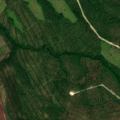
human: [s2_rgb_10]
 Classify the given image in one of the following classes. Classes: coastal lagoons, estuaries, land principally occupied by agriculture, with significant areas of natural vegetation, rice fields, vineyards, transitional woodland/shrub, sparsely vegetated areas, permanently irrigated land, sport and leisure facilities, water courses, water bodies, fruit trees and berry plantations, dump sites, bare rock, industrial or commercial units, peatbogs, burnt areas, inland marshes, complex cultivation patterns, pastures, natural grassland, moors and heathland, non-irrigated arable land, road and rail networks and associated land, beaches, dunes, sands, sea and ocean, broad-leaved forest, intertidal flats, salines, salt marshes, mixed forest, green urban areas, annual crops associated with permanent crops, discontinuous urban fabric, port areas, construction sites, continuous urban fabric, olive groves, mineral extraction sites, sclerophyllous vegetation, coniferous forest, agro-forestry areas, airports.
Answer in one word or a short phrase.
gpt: coniferous forest, mixed forest, transitional woodland/shrub, peatbogs